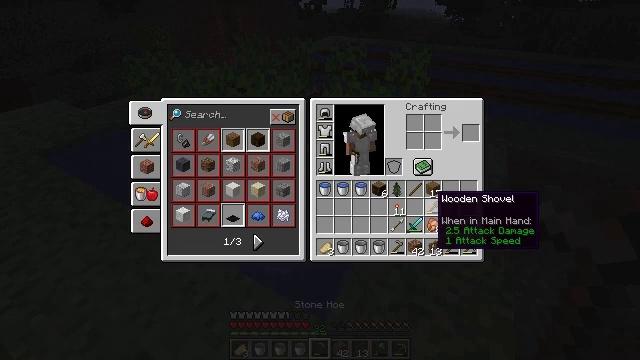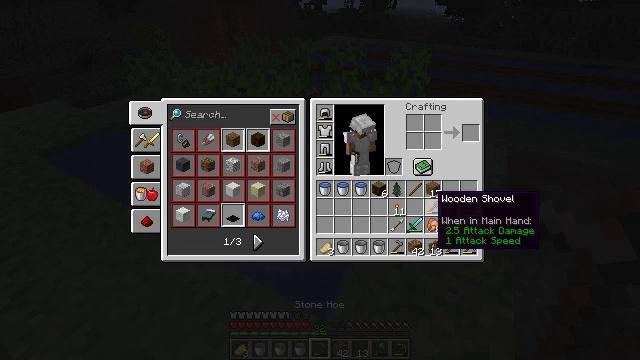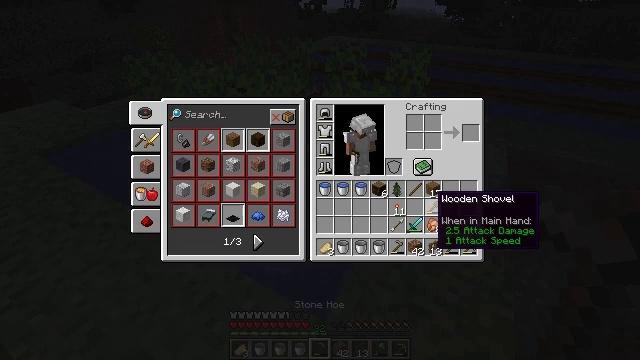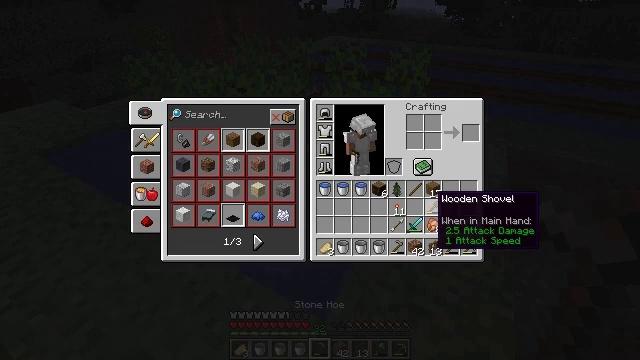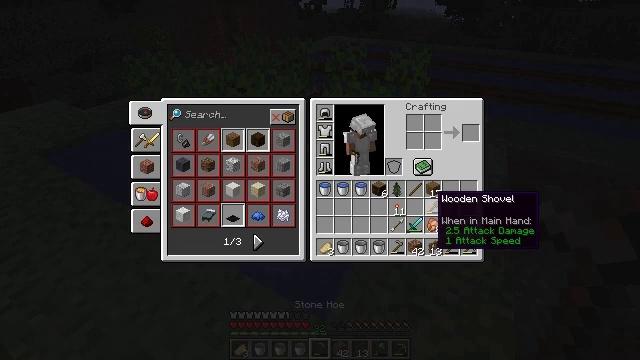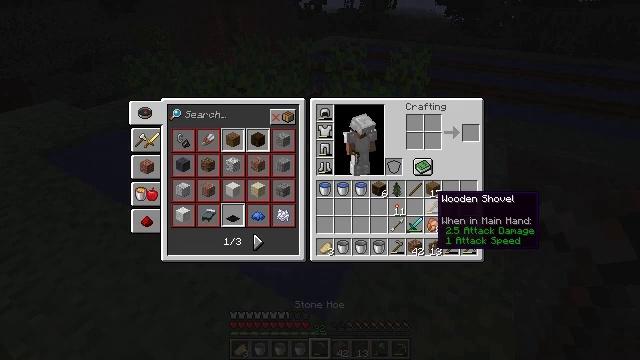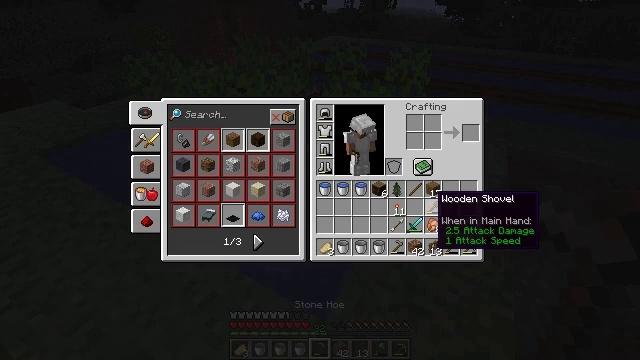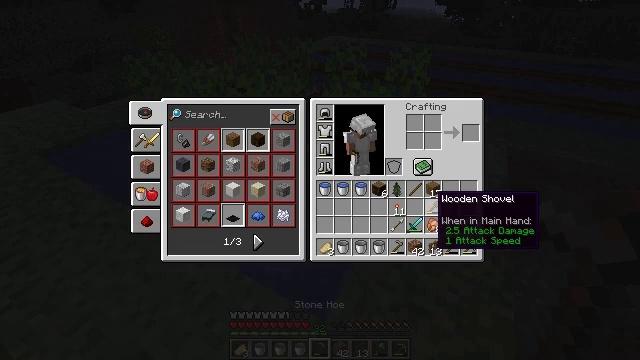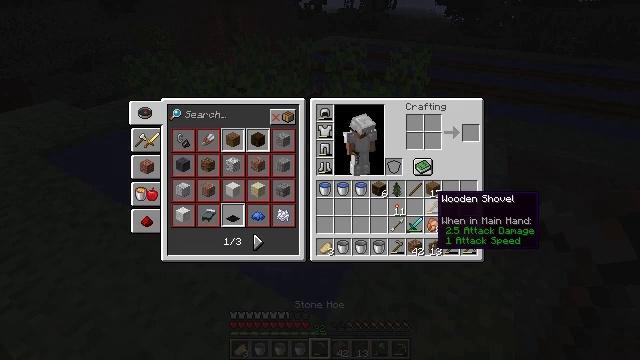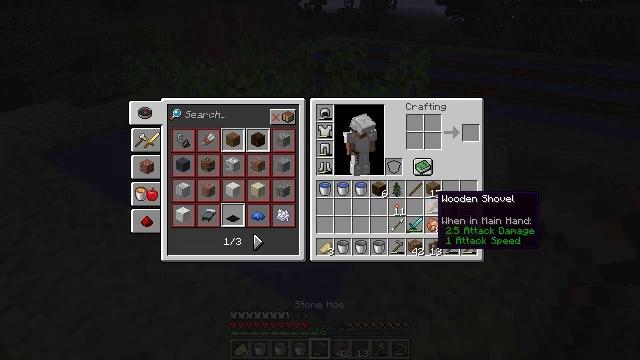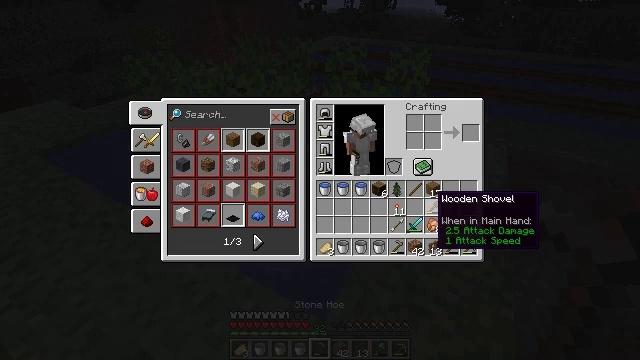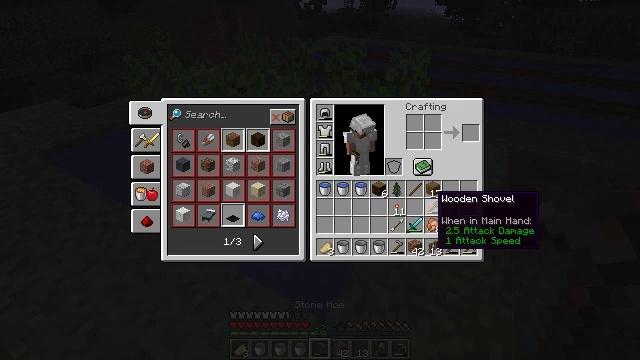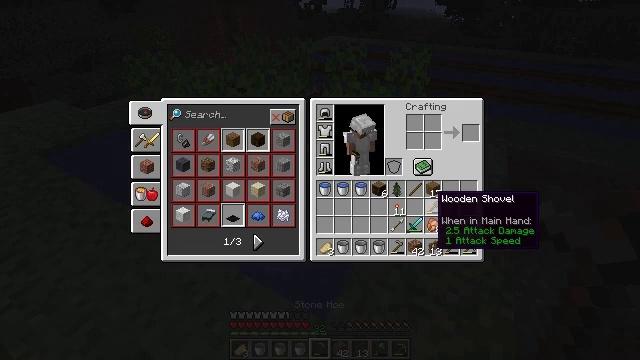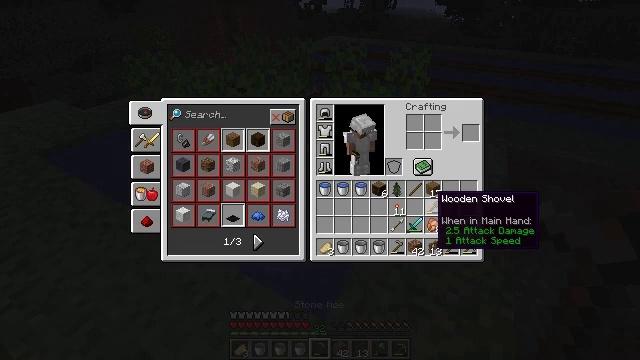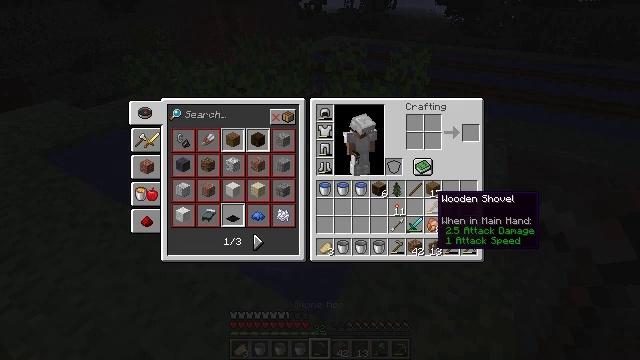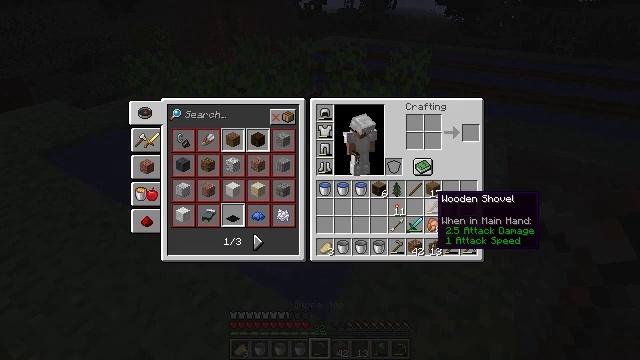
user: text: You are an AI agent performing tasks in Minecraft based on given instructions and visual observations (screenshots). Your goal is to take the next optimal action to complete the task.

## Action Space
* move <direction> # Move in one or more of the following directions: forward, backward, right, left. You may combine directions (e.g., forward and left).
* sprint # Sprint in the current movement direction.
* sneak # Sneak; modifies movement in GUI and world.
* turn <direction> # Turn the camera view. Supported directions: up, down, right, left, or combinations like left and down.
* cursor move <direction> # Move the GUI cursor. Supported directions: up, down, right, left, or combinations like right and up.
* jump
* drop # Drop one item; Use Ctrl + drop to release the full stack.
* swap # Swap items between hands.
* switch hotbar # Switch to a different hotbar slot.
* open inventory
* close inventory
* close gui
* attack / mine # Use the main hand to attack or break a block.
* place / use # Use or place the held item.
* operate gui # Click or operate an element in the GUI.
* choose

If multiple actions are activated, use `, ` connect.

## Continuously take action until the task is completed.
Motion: motion action
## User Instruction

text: Mine potatoes from the farmland.
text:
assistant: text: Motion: no_op
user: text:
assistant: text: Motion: no_op
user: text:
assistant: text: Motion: no_op
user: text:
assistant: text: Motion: no_op
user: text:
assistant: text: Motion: no_op
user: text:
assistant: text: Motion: no_op
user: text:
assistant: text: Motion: no_op
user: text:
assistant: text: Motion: no_op
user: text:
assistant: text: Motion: no_op
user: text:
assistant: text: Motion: no_op
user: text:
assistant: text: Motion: no_op
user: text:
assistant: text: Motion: no_op
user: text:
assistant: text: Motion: no_op
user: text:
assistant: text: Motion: no_op
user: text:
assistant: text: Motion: no_op
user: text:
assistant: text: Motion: no_op
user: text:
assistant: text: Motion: no_op
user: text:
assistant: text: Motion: no_op
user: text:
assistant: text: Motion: no_op
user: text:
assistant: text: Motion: no_op
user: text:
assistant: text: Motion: no_op
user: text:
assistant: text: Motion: no_op
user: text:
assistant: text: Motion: no_op
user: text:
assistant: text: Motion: no_op
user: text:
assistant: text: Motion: no_op
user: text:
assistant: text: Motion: no_op
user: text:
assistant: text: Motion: no_op
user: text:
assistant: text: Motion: no_op
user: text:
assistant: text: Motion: no_op
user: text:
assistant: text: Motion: no_op